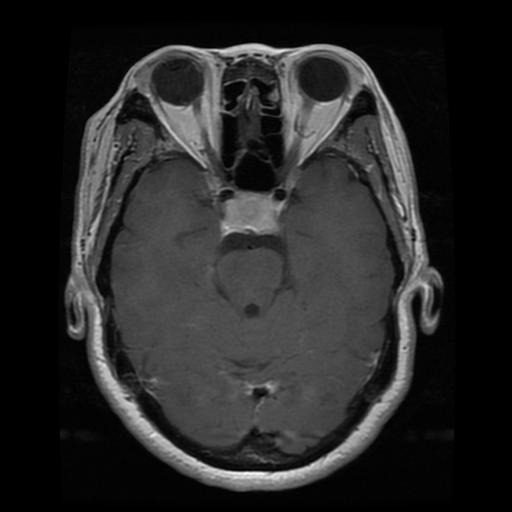
Label: pituitary